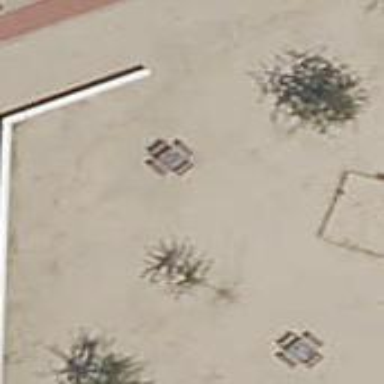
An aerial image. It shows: Picnic table located in leisure land area.